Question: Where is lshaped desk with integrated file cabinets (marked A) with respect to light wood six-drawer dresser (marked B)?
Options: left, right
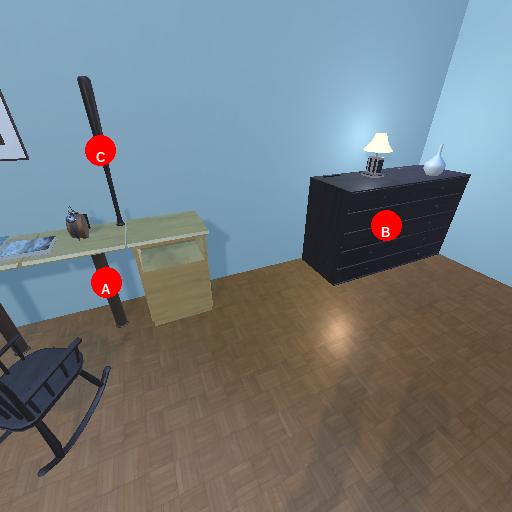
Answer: left